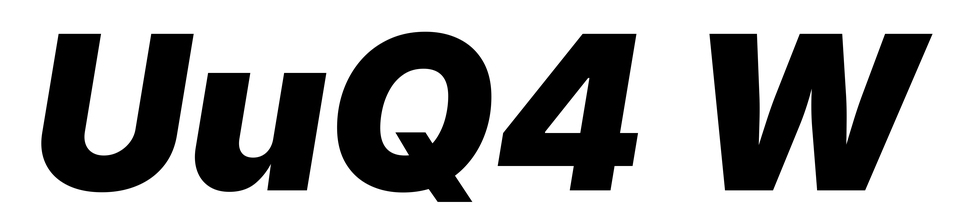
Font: Inter-Italic_Black_Italic